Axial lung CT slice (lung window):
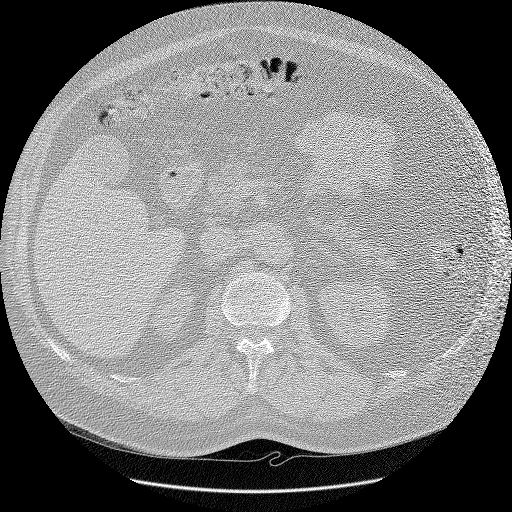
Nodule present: no